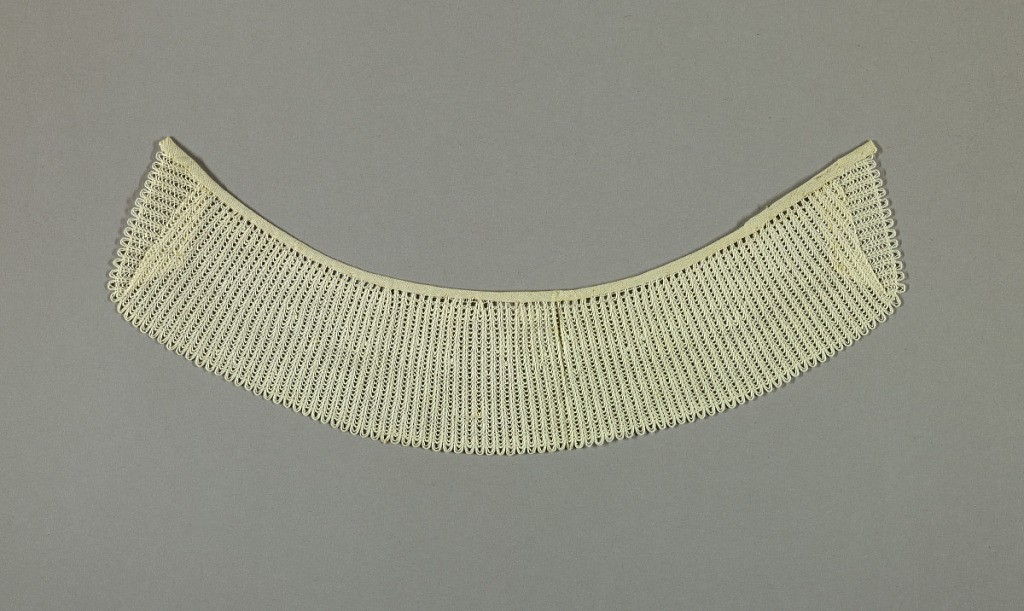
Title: Collar
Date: ca. 1860
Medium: cotton Technique: machine knitting
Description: White round collar.